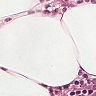
Metastatic tissue present: no